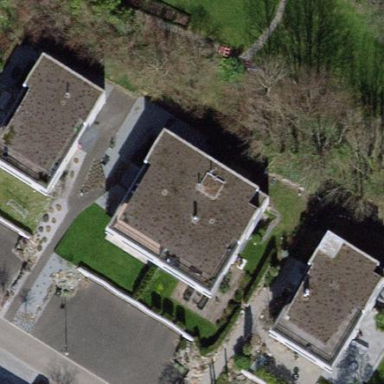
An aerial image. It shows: Terrace building.